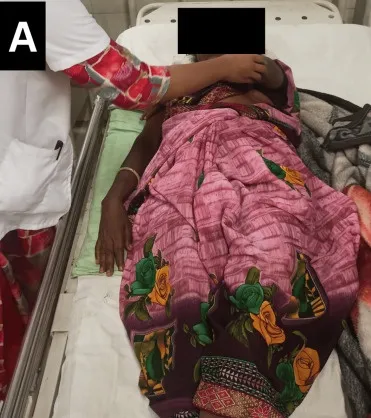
Bed mobility exercises. Supine.
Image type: radiology (ct)